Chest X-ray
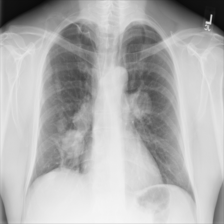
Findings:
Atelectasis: positive
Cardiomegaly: negative
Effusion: negative
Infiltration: negative
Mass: positive
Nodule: negative
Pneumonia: negative
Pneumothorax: negative
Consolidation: negative
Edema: negative
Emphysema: negative
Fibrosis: negative
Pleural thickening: negative
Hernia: negative